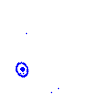
Particle: proton